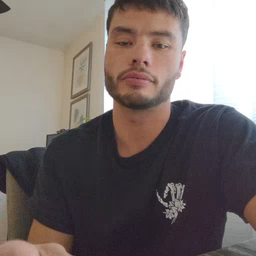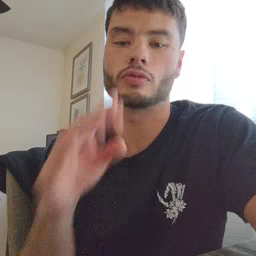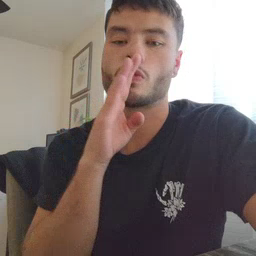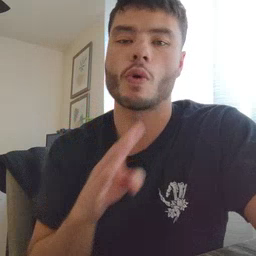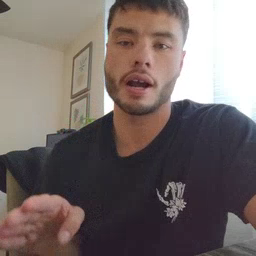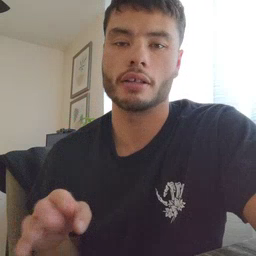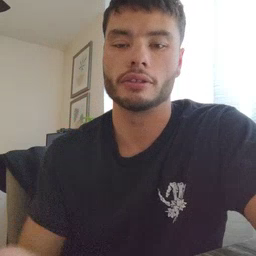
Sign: quiet